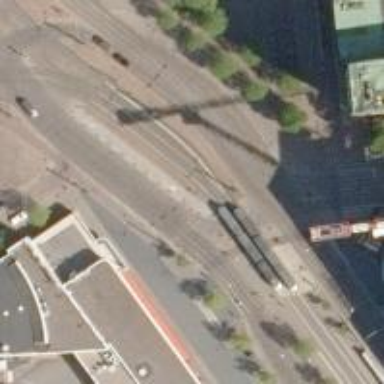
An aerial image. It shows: Tram railway with separate physical segregated electrified contact line.